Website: bh-photo
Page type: address-validator
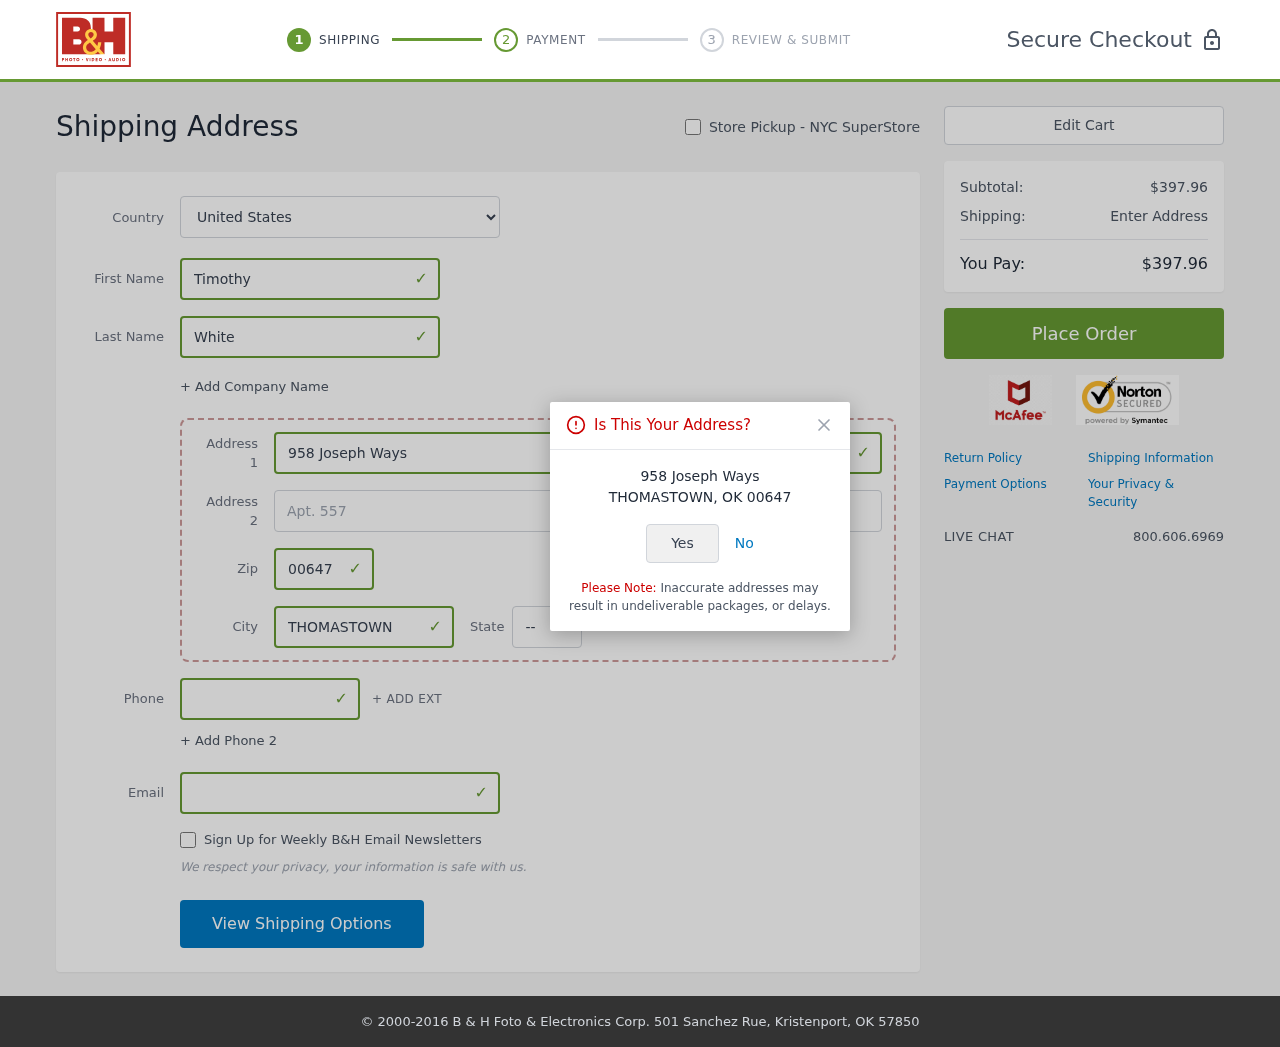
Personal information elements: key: PII_CITY
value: Thomastown
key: PII_COUNTRY
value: United States
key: PII_EMAIL
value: timothywhite@hotmail.com
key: PII_FIRSTNAME
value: Timothy
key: PII_LASTNAME
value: White
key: PII_PHONE
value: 7377985466
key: PII_POSTCODE
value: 00647
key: PII_STATE_ABBR
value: OK
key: PII_STREET
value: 958 Joseph Ways
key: PII_STREET2
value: Apt. 557
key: PII_CITY_CONFIRM
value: THOMASTOWN
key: PII_POSTCODE_FULL
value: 00647
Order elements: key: ORDER_SUBTOTAL
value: $397.96
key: ORDER_TOTAL
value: $397.96